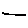
Label: line